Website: home-depot
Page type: payment
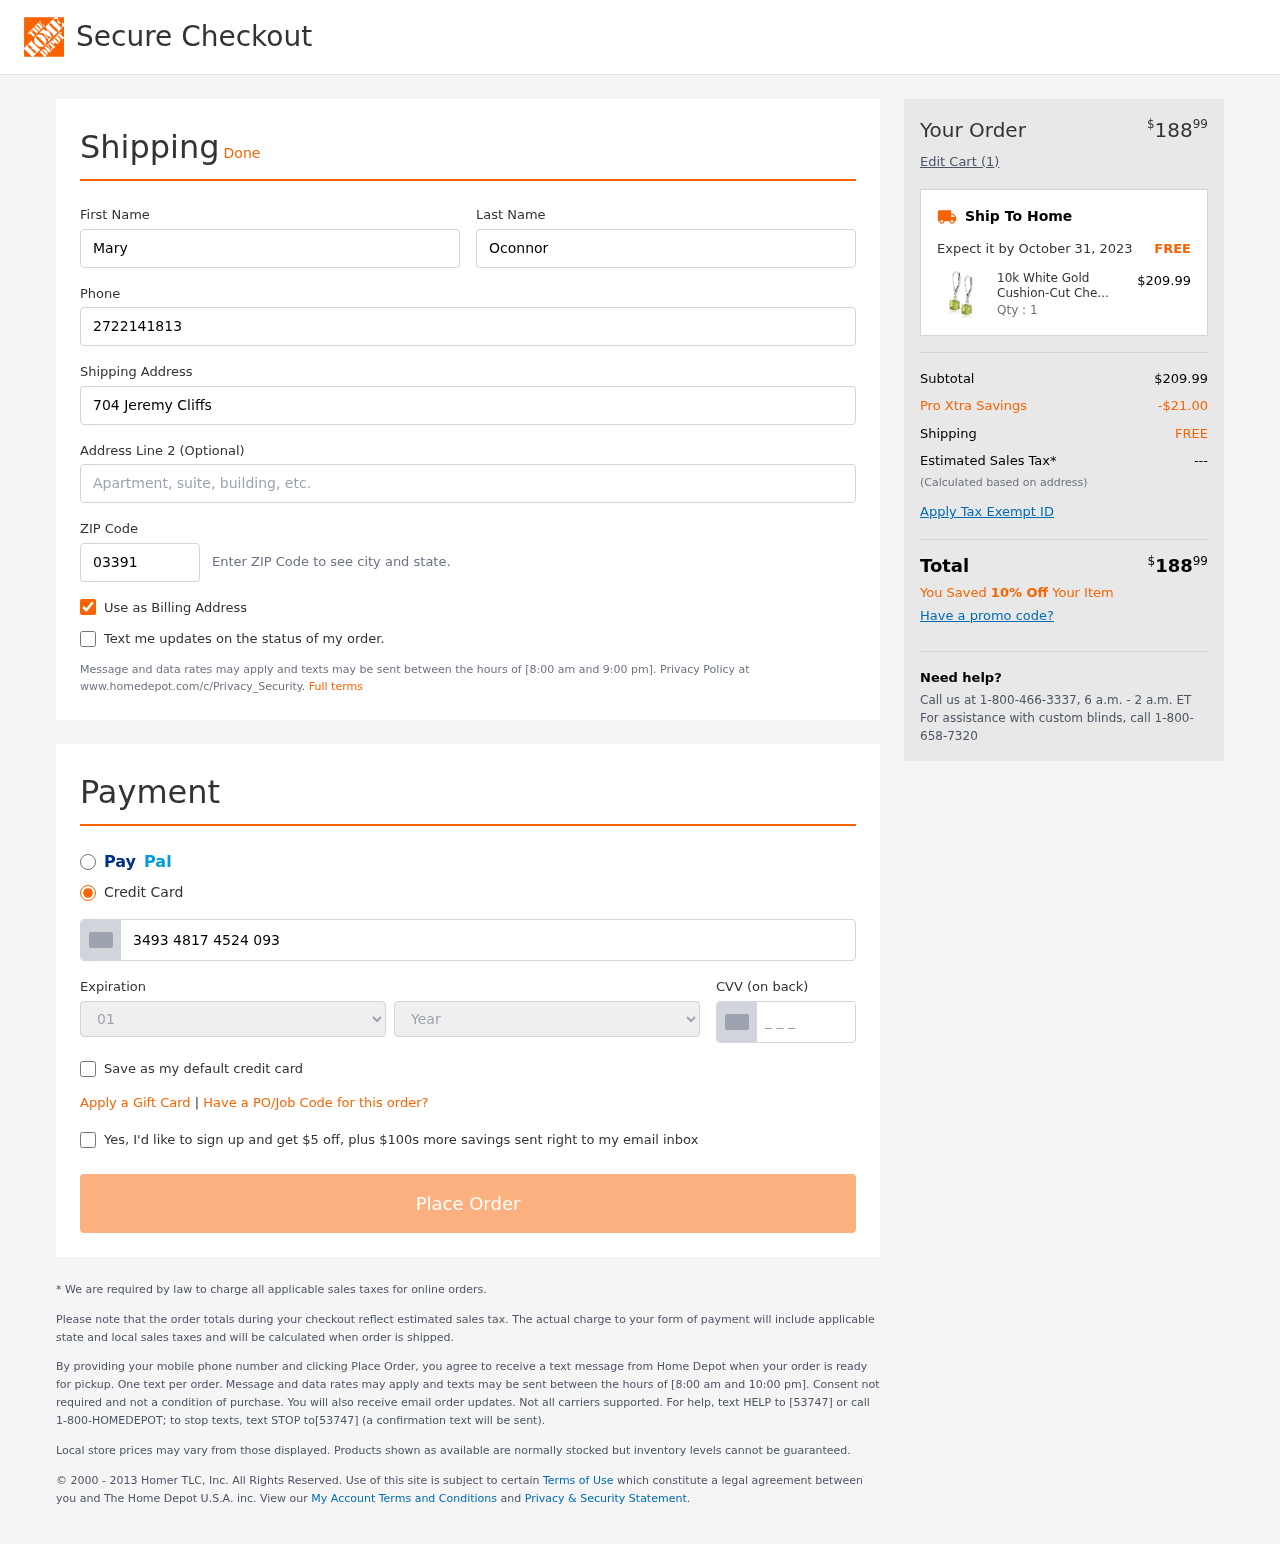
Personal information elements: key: PII_CARD_CVV
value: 4331
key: PII_CARD_EXPIRY_MONTH
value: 01
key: PII_CARD_EXPIRY_YEAR
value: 29
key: PII_CARD_NUMBER
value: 3493 4817 4524 093
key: PII_FIRSTNAME
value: Mary
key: PII_LASTNAME
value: Oconnor
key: PII_PHONE
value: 2722141813
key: PII_POSTCODE
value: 03391
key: PII_STREET
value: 704 Jeremy Cliffs
Product elements: key: PRODUCT1_NAME
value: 10k White Gold Cushion-Cut Checkerboard Peridot Leverback Earrings (6mm)
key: PRODUCT1_PRICE
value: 209.99
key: PRODUCT1_QUANTITY
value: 1
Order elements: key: ORDER_TOTAL
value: $18899
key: ORDER_NUM_ITEMS
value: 1
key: ORDER_DELIVERY_DATE
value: October 31, 2023
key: ORDER_SUBTOTAL
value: $209.99
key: ORDER_DISCOUNT
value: -$21.00
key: ORDER_SHIPPING_COST
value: FREE